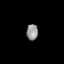
Tissue: lung
Cell type: T cells
Senescence score: 0.5531
Nuclear area (px): 183
Mean DAPI intensity: 144.317